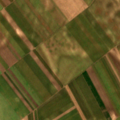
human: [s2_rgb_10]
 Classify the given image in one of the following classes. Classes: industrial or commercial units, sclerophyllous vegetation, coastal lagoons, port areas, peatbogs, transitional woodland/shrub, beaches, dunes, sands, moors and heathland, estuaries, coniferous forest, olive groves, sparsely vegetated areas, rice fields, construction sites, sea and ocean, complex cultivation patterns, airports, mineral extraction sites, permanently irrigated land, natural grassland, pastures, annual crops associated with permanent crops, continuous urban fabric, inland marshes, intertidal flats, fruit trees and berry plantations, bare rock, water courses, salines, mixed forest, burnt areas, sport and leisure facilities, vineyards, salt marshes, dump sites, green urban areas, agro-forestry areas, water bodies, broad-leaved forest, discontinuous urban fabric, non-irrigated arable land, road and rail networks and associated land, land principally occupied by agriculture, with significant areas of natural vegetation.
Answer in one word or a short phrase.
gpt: non-irrigated arable land